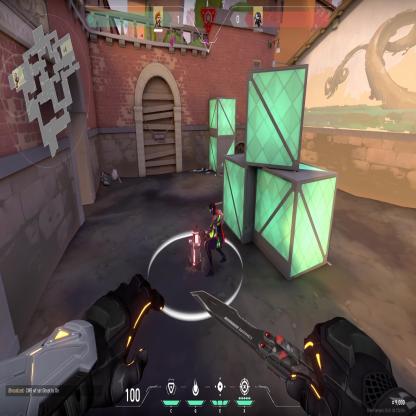
Label: planted spike ; enemy